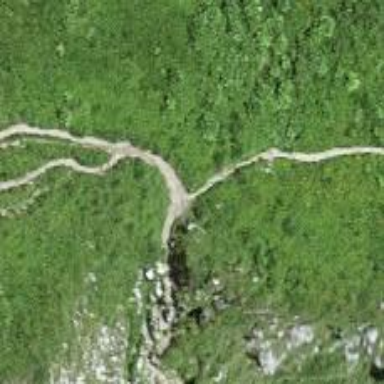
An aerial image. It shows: Excellent dirt path trail.